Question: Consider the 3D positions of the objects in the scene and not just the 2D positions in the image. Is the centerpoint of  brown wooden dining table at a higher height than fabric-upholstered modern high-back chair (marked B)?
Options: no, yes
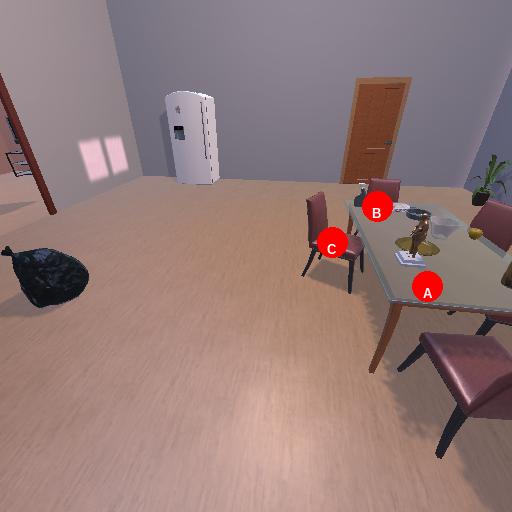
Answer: no